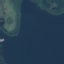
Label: SeaLake